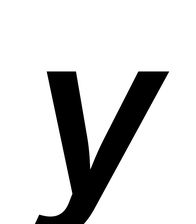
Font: Inter-Italic_SemiBold_Italic